Question: So this is a continuation of a question I asked earlier today. I've built myself some nice looking ribbon trails using XNA 3.1's DrawUserPrimitives method, essentially by expanding a polygon as motion occurs. It all looks super sleek and nice, except for one thing - anti-aliasing. I cannot for the life of me work out how to apply it.
I've set this in the game constructor:
'''
graphics.PreferMultiSampling = true;
'''
And I've also added this to test for the hardware:
'''
graphics.PreparingDeviceSettings += new EventHandler<PreparingDeviceSettingsEventArgs>((sender, e) =>
{
PresentationParameters parameters = e.GraphicsDeviceInformation.PresentationParameters;
parameters.MultiSampleQuality = 0;
#if XBOX
pp.MultiSampleType = MultiSampleType.FourSamples;
return;
#else
int quality;
GraphicsAdapter adapter = e.GraphicsDeviceInformation.Adapter;
SurfaceFormat format = adapter.CurrentDisplayMode.Format;
if (adapter.CheckDeviceMultiSampleType(DeviceType.Hardware, format, false, MultiSampleType.FourSamples, out quality))
{
parameters.MultiSampleType = MultiSampleType.FourSamples;
}
else if (adapter.CheckDeviceMultiSampleType(DeviceType.Hardware, format, false, MultiSampleType.TwoSamples, out quality))
{
parameters.MultiSampleType = MultiSampleType.TwoSamples;
}
#endif
});
'''
By adding some print lines, I know my hardware can support 4 sample AA, but this all seems to make no difference. I just can't seem to get this to work.
Here's a screenshot of one of my trails with all of that code applied:

I'd really appreciate some help. I looked at this a while ago for a solution to a different problem, and couldn't get it to work then, either.
Well, cheers.
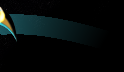
Answer: Fixed this one, too!
The issue was that, while the back buffer was getting the right anti-alias settings, the render target wasn't. This meant that drawing to the render target was done without AA, but the texture that was then drawn to the back buffer was done with it. I've fixed it now.